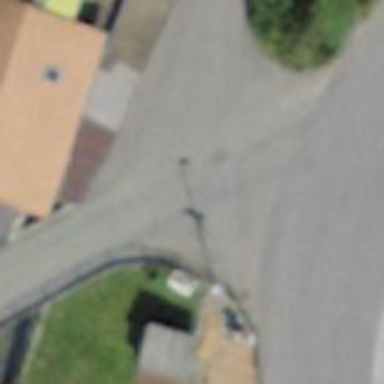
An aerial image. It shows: Residential road with asphalt surface.